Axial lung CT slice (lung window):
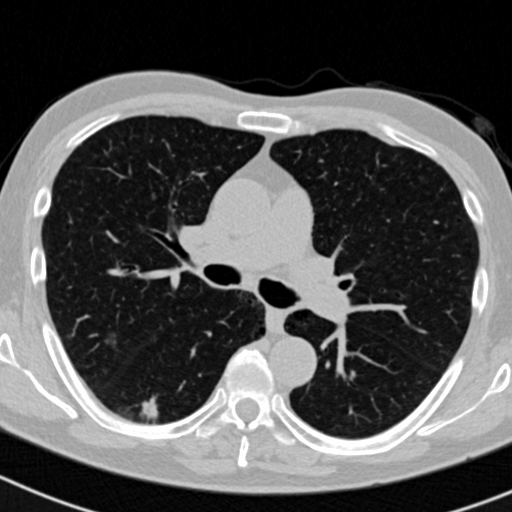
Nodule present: yes
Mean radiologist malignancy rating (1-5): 4.333